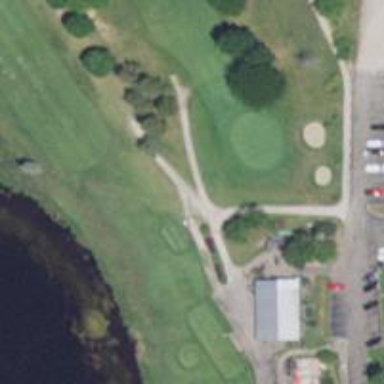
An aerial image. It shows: Path for golf carts.